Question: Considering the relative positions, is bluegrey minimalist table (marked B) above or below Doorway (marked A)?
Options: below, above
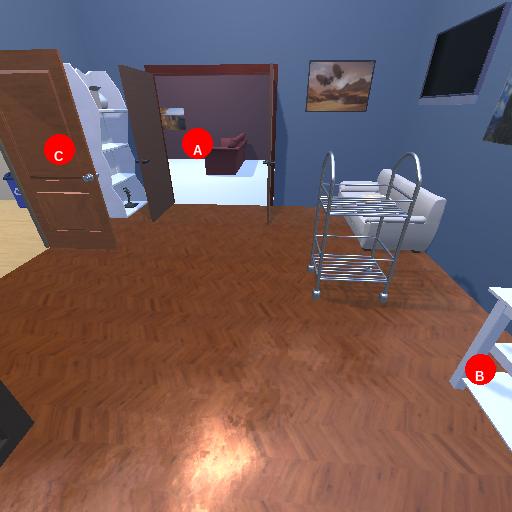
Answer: below